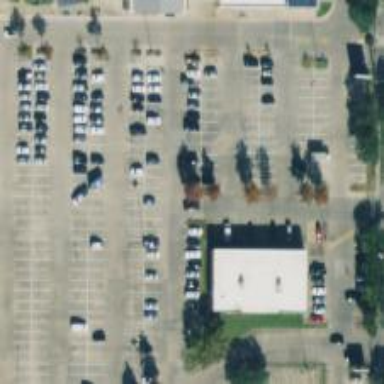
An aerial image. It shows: Parking space.